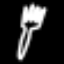
Label: fork